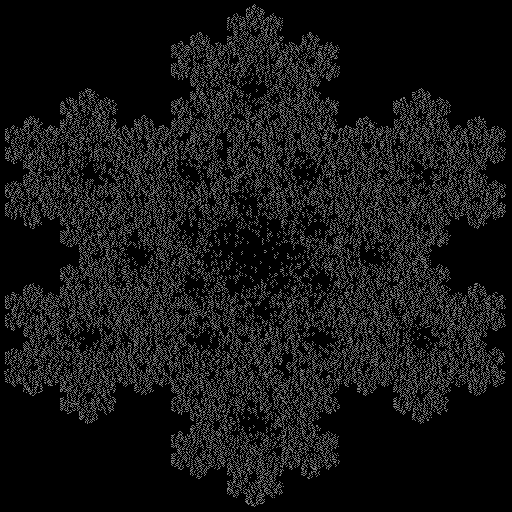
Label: koch_snowflake